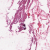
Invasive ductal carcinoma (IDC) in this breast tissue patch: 0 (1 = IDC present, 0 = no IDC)